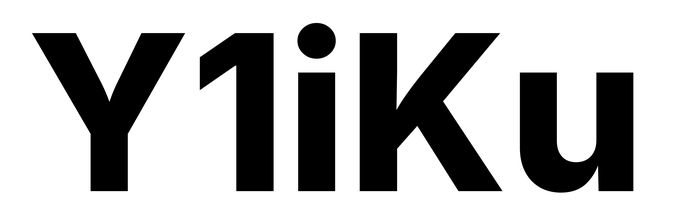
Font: Inter_ExtraBold